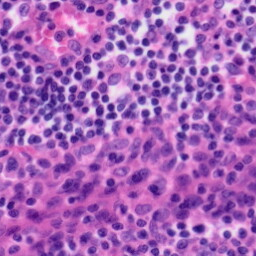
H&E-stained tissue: Tonsil